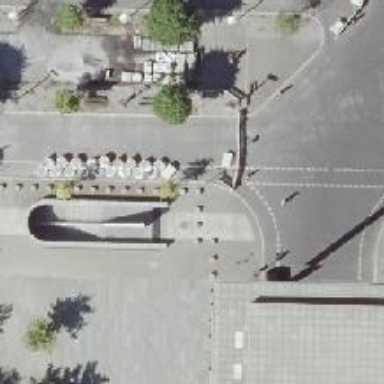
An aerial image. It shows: Subway entrance.